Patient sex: M
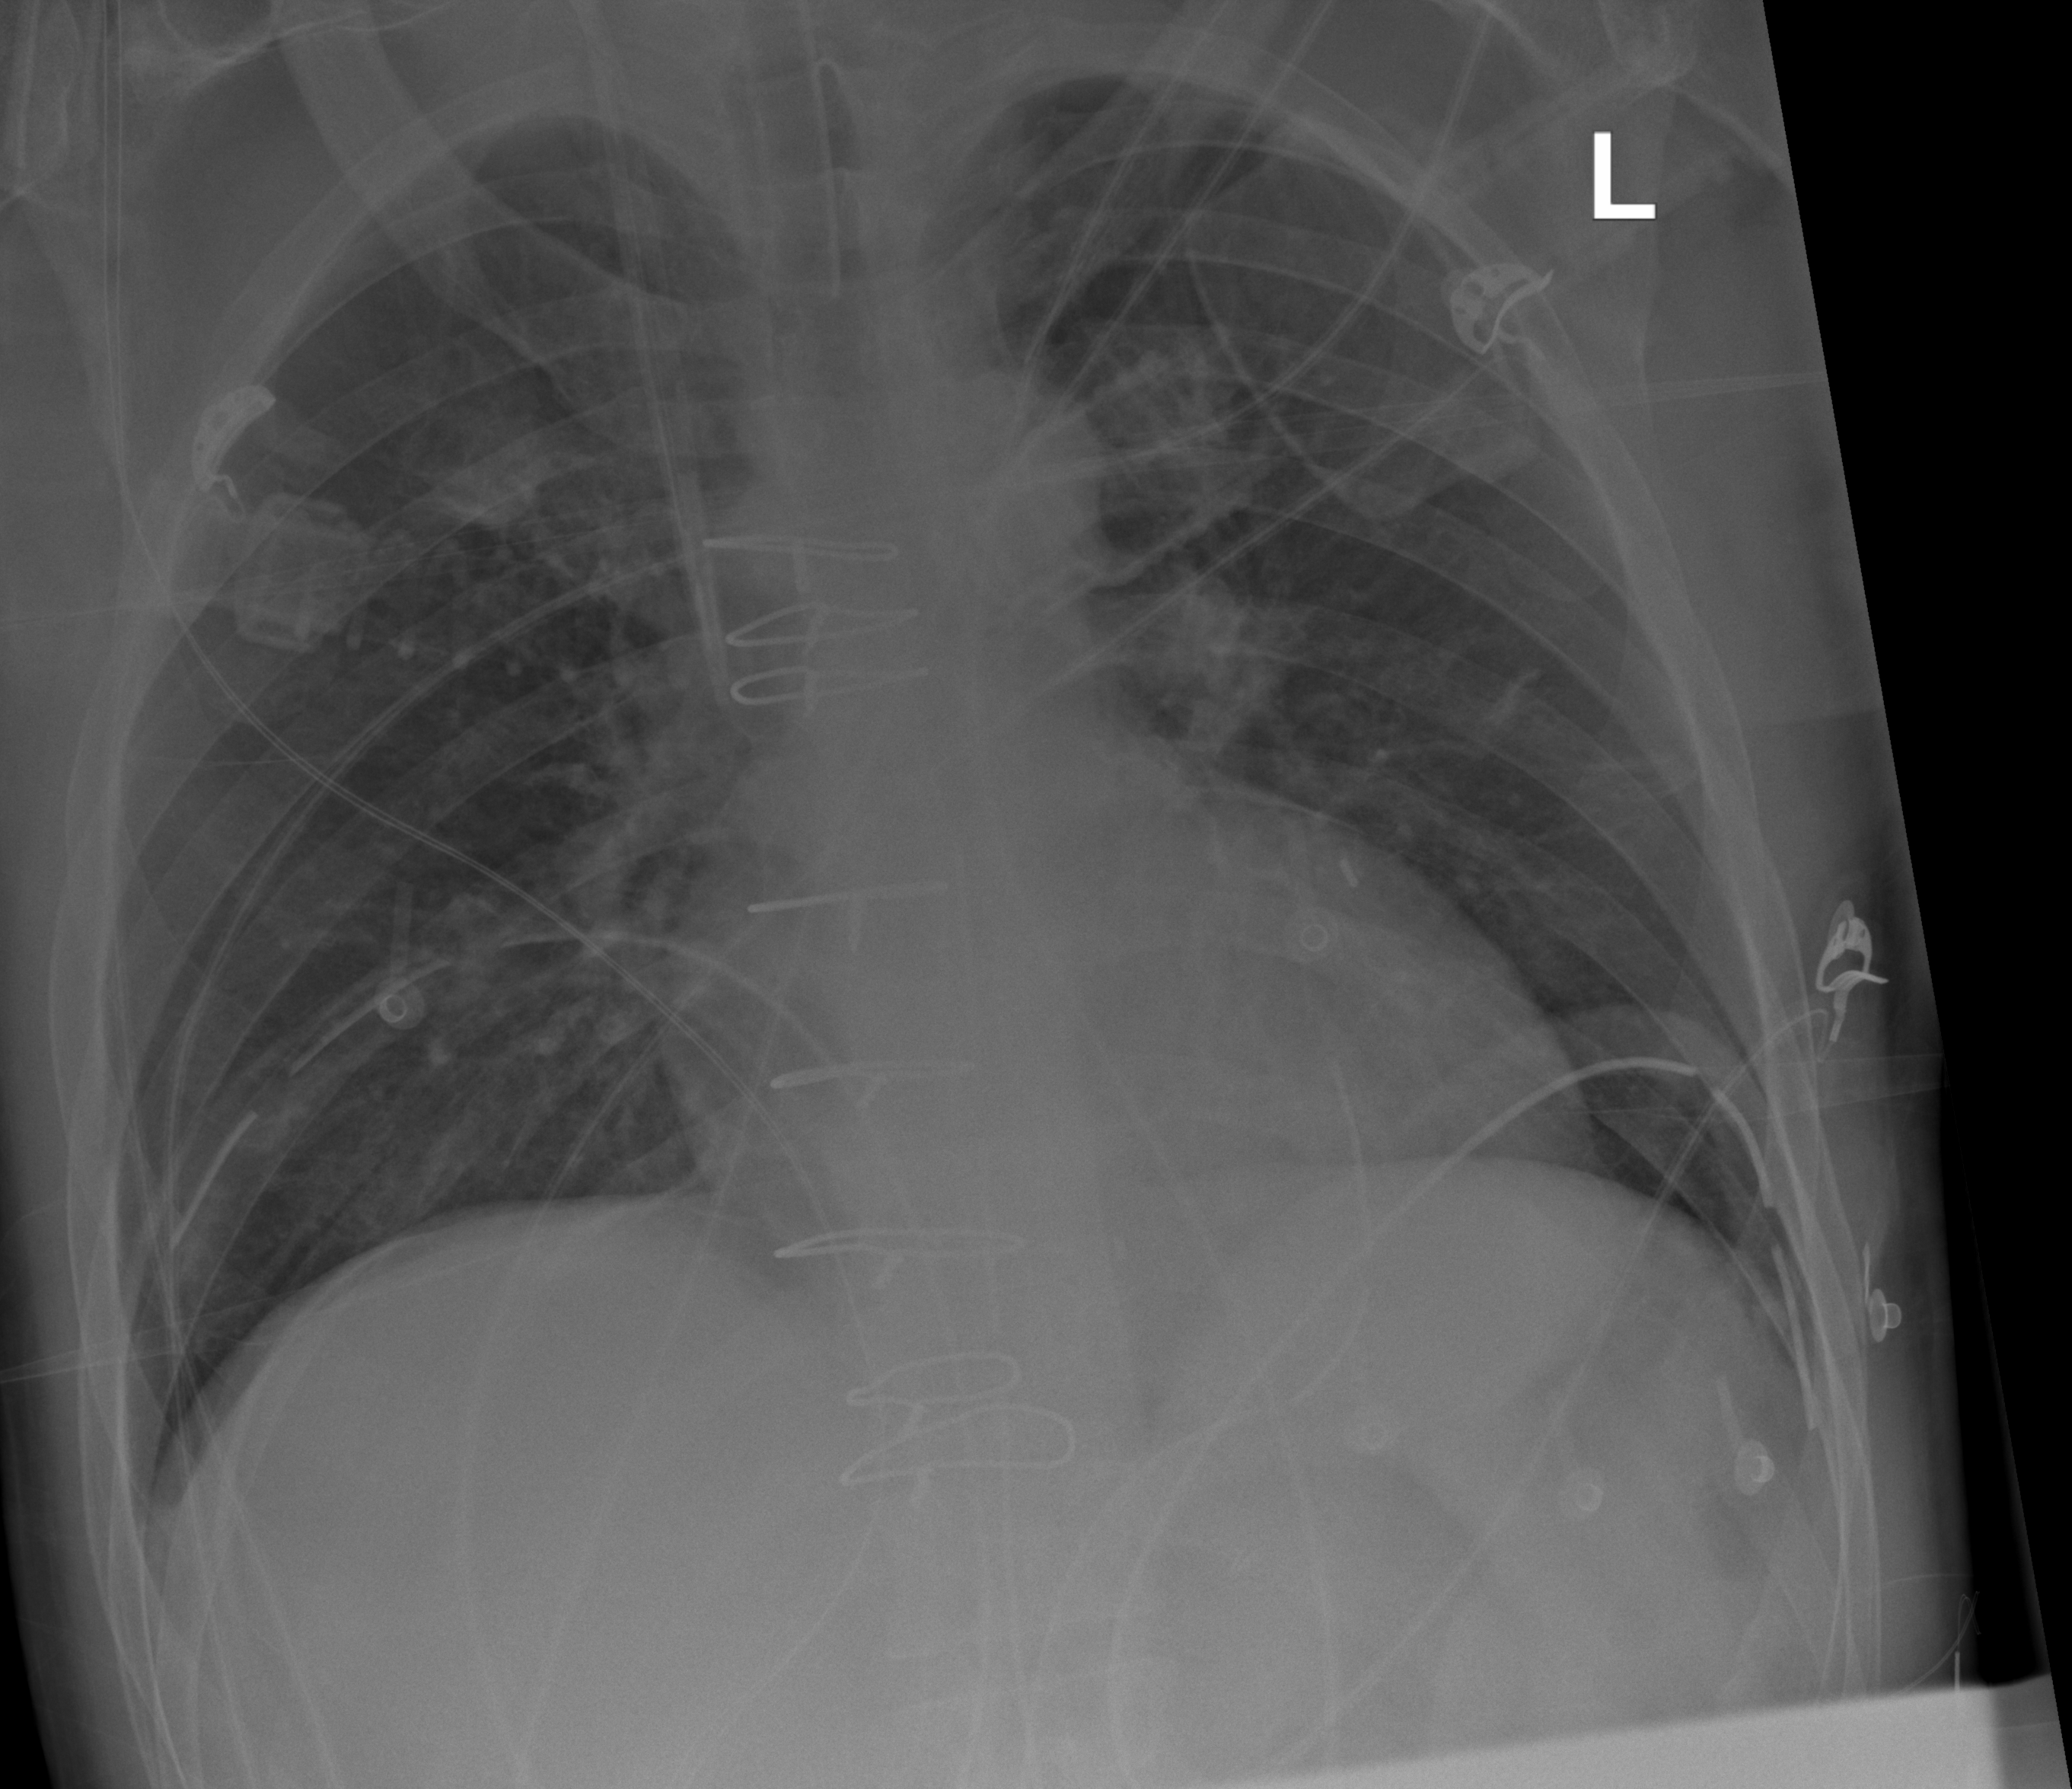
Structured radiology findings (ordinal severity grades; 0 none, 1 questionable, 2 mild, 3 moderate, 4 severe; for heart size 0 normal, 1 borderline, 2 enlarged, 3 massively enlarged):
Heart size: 1
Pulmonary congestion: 1
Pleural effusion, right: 0
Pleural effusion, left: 0
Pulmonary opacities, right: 2
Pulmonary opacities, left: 2
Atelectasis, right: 1
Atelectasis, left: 1